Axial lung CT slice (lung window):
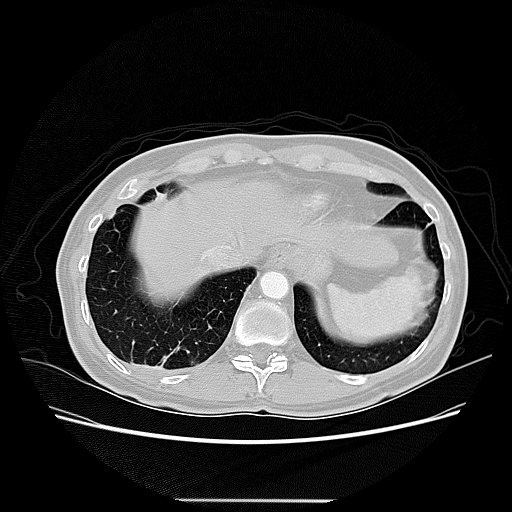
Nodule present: no